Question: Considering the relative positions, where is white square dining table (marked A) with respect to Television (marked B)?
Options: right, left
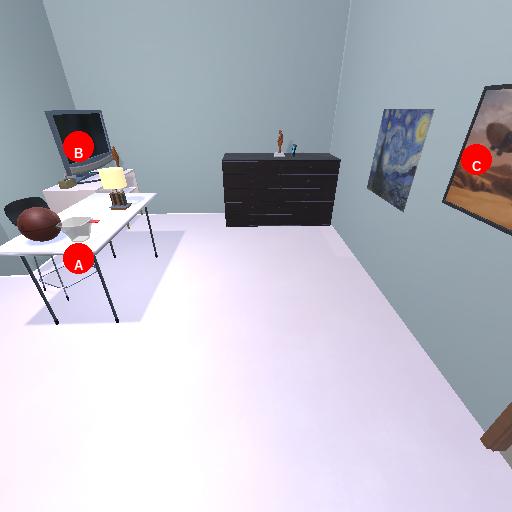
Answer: right